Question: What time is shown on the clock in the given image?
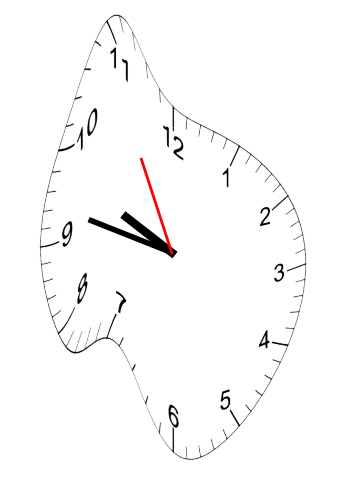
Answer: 09:46:55